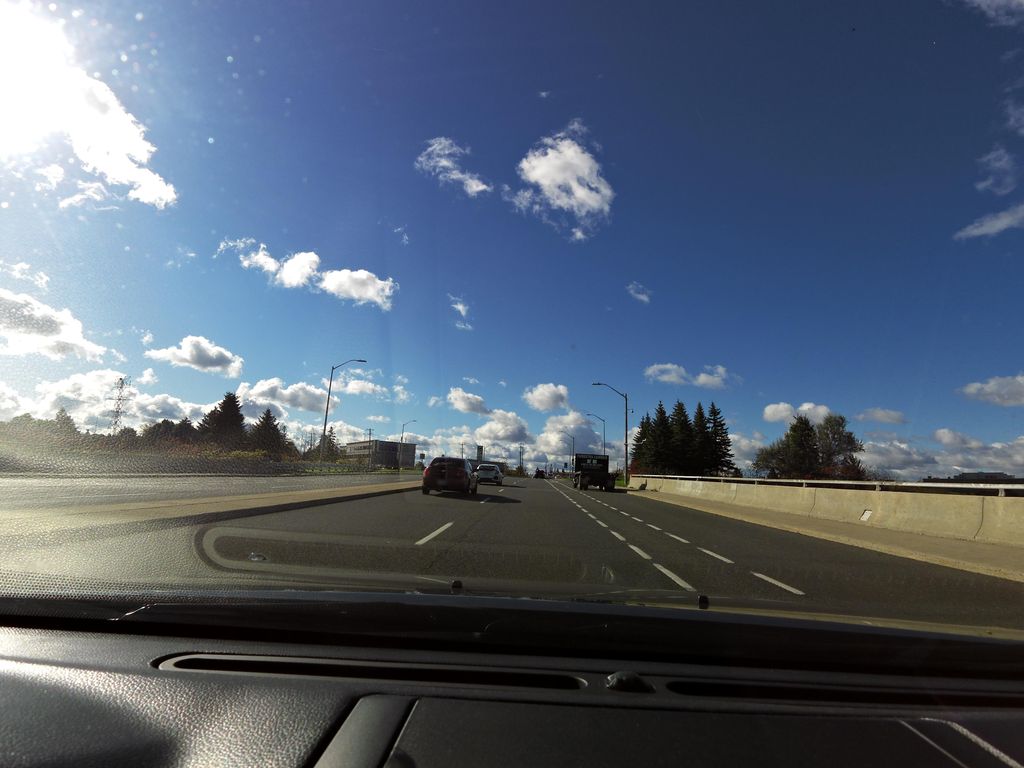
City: hamilton